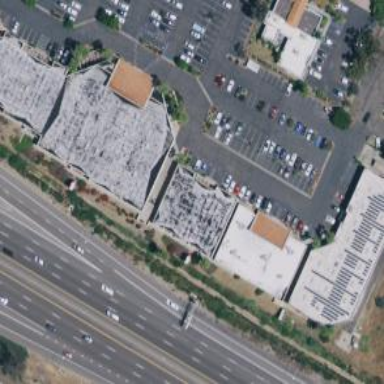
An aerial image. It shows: Clinic.